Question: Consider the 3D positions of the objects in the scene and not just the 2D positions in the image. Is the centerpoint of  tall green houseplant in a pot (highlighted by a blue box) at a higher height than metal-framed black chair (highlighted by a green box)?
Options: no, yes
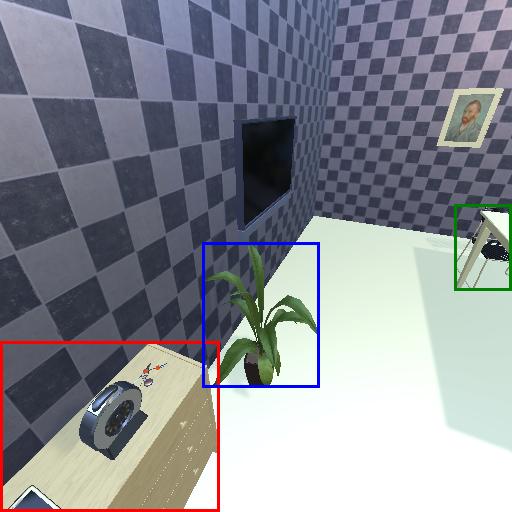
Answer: no